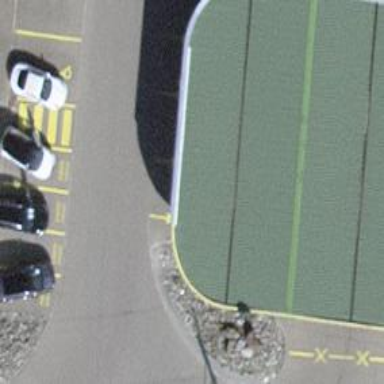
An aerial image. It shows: Fuel amenity located on the roof of building.